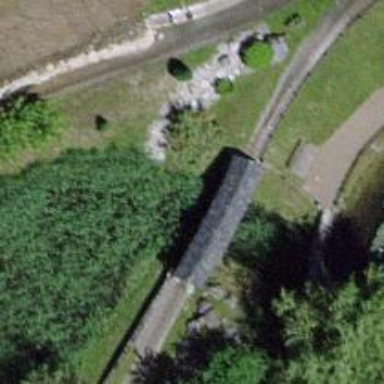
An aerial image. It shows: Miniature railway bridge.